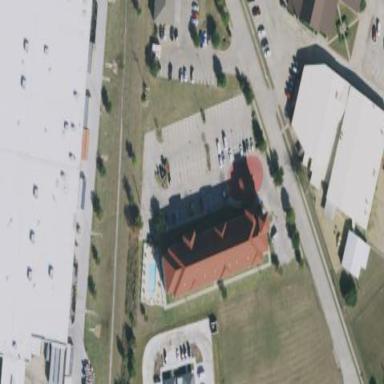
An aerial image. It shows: Hotel building.